Aerial crown-view tile of a tropical tree (Barro Colorado Island, Panama), acquired 20241112:
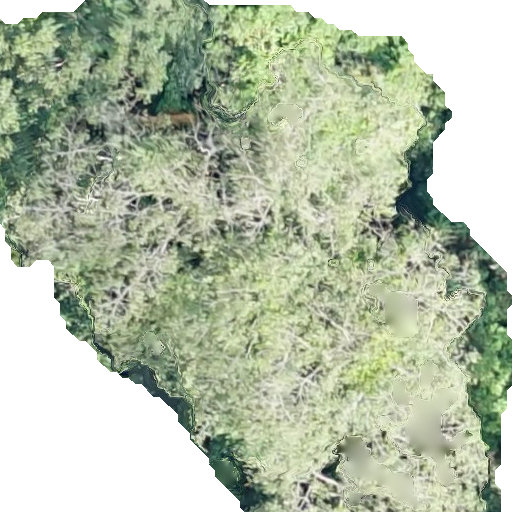
Species: Simarouba amara
GBIF accepted scientific name: Simarouba amara
Crown area: 349.276 m²